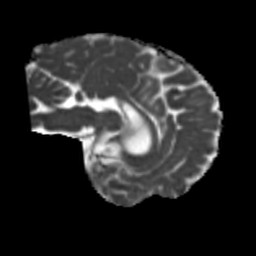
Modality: MD
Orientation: sagittal
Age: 44
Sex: female
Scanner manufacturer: siemens
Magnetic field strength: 3 T
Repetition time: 5.25 s
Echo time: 0.08 s